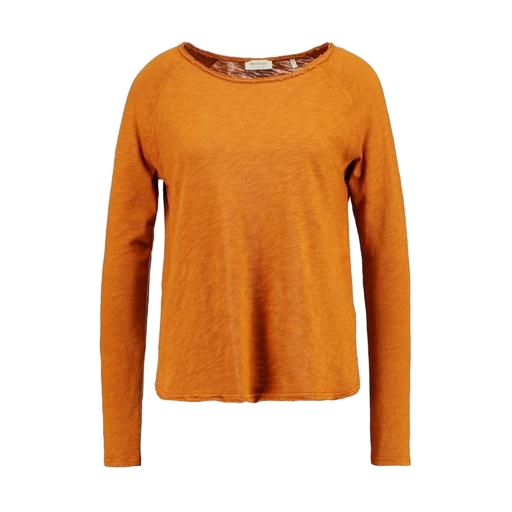
long-sleeve t-shirt only macy, orange slub tee, longsleeve t-shirt, white background